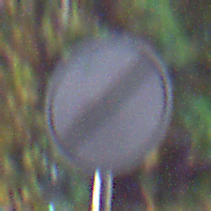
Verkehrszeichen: EndeSaemtlicherBegrenzungen
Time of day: Night
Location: Outdoor (Suburban)
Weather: PartlyCloudy
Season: NotSpecified
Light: Artificial